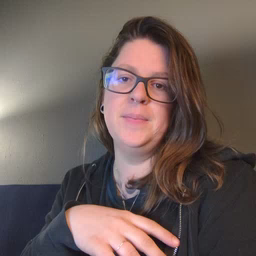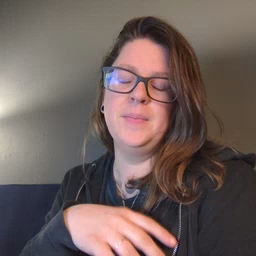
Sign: gum